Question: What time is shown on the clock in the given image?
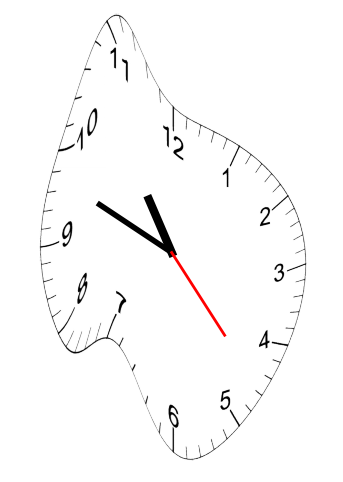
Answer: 10:48:23